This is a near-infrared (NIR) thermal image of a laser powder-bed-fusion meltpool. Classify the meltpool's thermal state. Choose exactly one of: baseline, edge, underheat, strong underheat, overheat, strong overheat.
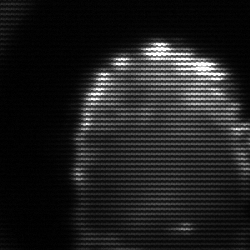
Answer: baseline